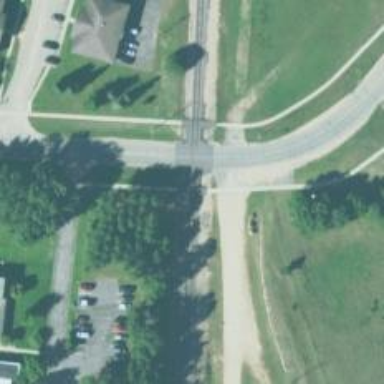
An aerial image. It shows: Railway crossing.